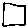
Label: square